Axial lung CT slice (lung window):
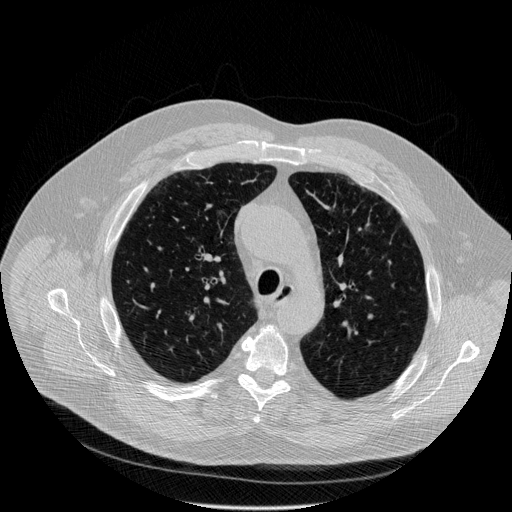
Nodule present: no